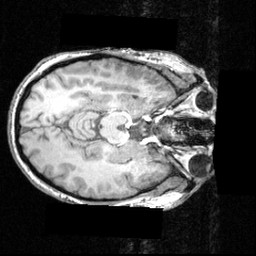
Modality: T1w
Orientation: axial
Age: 22
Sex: male
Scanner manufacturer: siemens
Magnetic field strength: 3.951 T
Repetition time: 2.5 s
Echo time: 0.00393 s